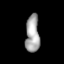
Tissue: lung
Cell type: Epithelial cells
Senescence score: 0.5584
Nuclear area (px): 512
Mean DAPI intensity: 165.025